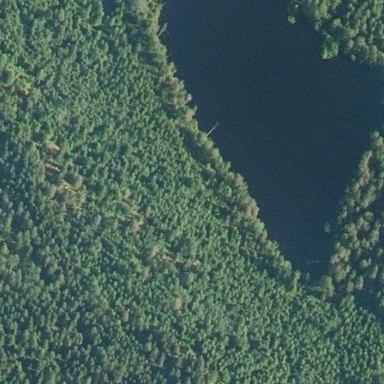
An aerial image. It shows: Pond surrounded by natural water.